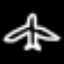
Label: airplane